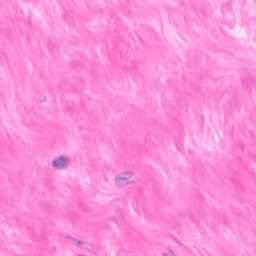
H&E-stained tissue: Breast